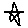
Label: star